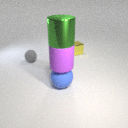
small gray rubber sphere behind large blue rubber sphere